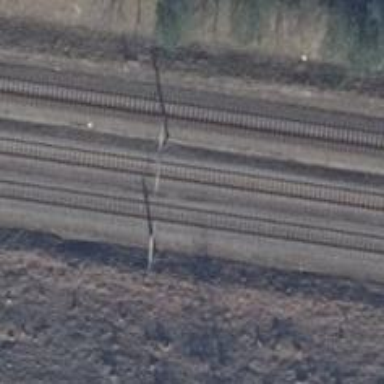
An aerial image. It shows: Railway track with contact lines for electrification.